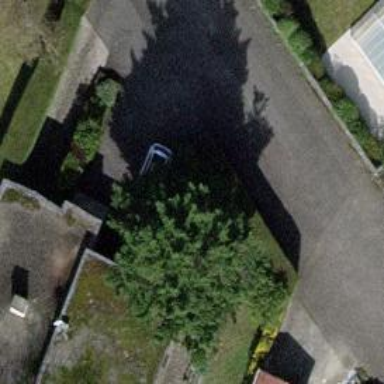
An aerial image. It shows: Evergreen needle-leaved tree.